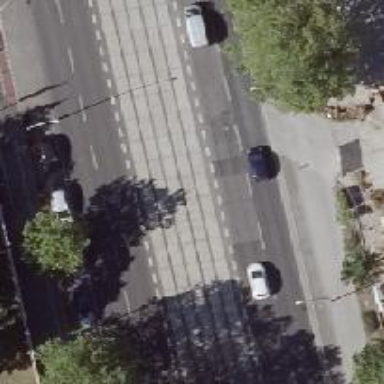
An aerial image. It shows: Tram level crossing on the railway.